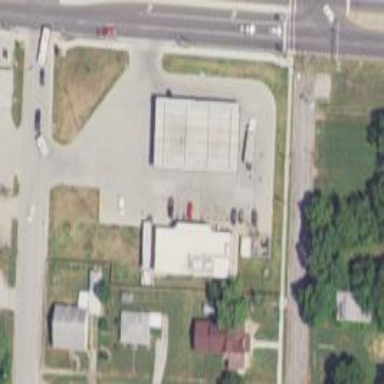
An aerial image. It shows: Convenience shop.